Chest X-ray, PA view. Patient: 40 years old, sex M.
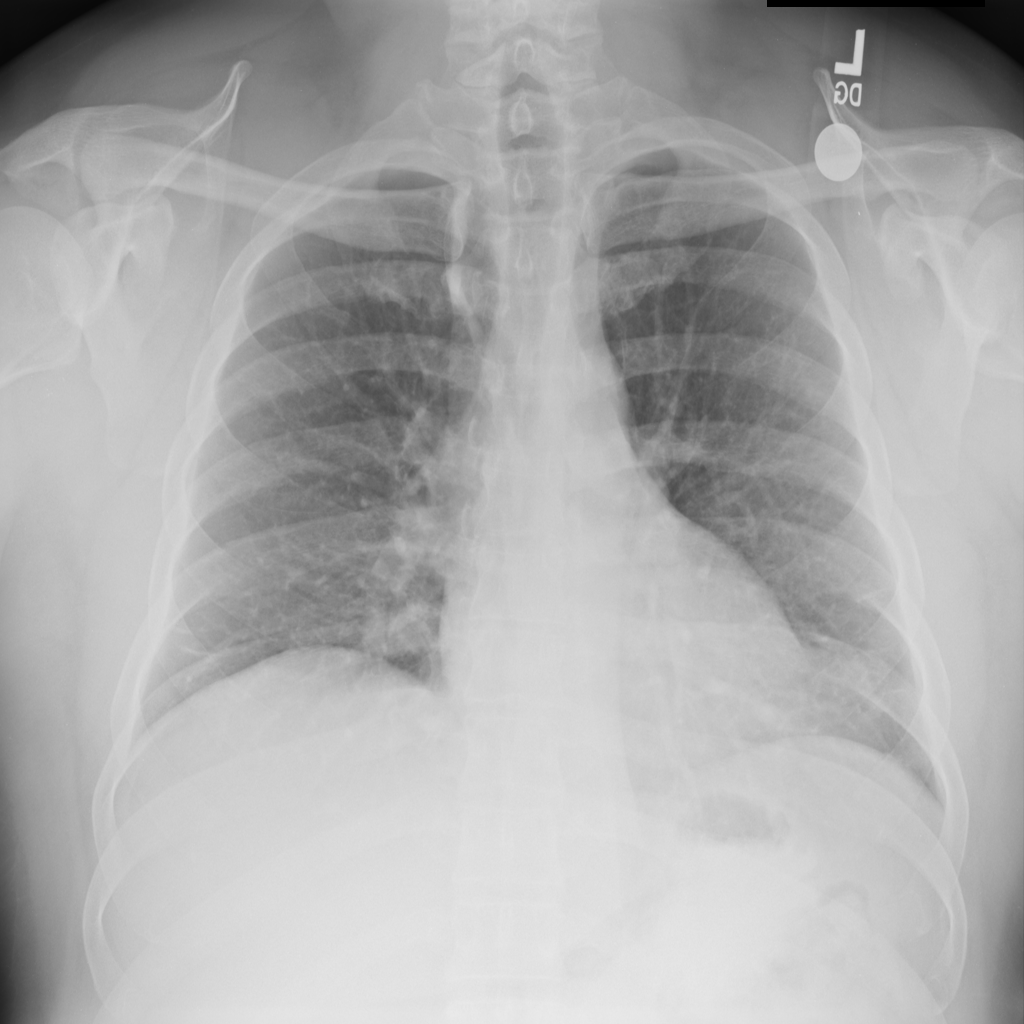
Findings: No Finding